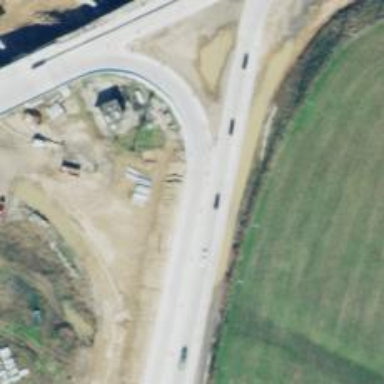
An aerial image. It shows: Secondary link road.